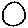
Label: circle